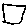
Label: square